Field crop: maize
Growth stage: 2
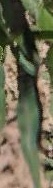
Species: maize